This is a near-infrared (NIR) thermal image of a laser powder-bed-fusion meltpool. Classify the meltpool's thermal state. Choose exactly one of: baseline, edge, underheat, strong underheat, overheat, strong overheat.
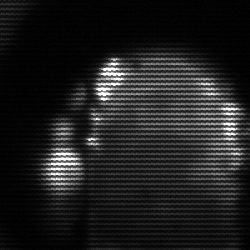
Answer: baseline